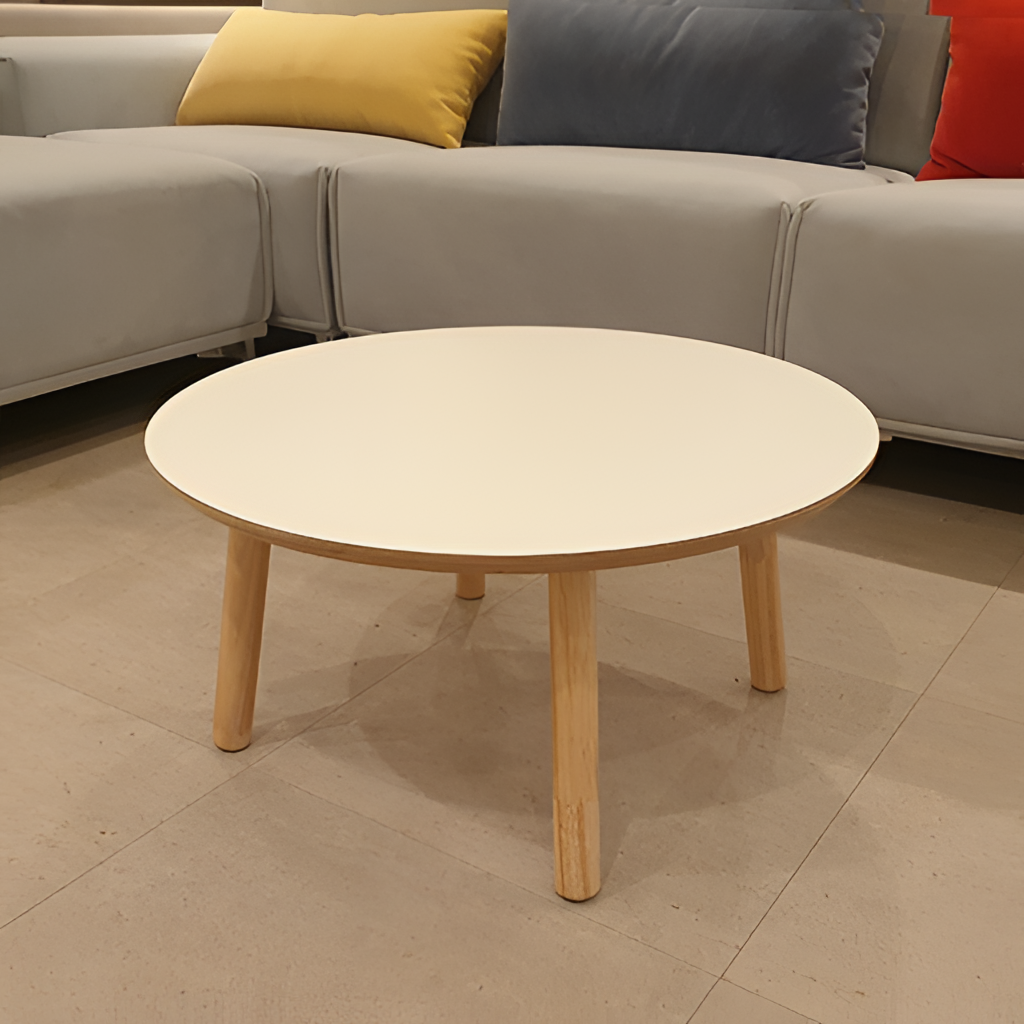
living room, white wood coffee table, tile flooring, with large square pattern, paint wallpaper, with solid pattern, modern